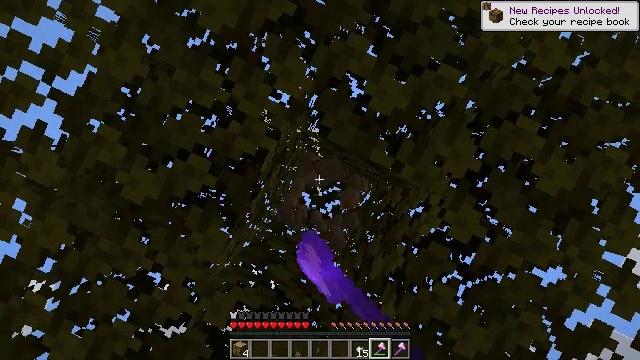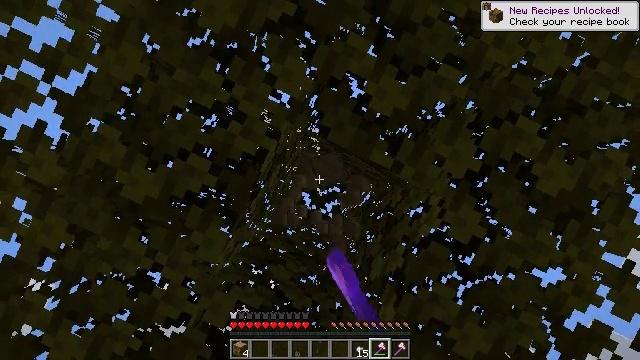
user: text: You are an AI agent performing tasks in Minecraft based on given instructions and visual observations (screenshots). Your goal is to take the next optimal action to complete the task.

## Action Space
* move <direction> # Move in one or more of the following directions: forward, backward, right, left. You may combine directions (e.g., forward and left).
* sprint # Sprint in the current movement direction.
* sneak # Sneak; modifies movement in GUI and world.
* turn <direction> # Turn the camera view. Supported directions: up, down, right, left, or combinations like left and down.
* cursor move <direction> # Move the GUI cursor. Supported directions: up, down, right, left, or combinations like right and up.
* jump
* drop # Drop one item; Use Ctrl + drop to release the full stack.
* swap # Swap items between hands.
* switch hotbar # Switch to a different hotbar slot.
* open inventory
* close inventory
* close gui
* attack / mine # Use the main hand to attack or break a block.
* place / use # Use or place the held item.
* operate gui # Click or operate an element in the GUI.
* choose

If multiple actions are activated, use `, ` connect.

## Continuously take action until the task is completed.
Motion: motion action
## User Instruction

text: Gather oak logs from trees.
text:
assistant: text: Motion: attack / mine
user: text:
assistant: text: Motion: attack / mine